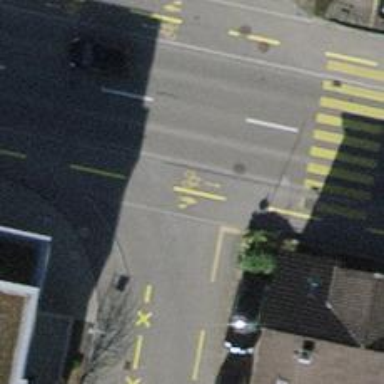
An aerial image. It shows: Asphalt cycleway with asphalt footpath.